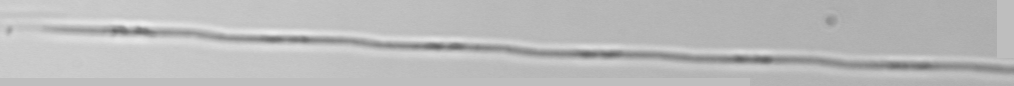
Label: Pseudo-nitzschia